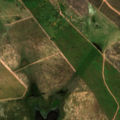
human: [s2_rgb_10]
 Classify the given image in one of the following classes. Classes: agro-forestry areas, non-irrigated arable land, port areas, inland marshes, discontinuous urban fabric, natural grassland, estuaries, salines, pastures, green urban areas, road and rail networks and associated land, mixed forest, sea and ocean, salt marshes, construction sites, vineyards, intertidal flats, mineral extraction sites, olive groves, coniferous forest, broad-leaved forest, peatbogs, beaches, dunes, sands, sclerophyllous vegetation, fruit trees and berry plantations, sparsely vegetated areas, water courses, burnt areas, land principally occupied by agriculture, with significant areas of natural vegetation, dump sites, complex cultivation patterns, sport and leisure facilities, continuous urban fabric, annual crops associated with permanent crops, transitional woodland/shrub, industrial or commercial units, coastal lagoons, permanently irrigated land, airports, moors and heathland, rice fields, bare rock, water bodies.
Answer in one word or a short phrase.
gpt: continuous urban fabric